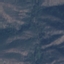
Land use / land cover class: HerbaceousVegetation